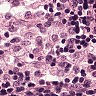
Metastatic tissue present: no